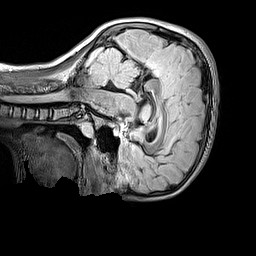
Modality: FLAIR
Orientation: sagittal
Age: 11
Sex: female
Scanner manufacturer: siemens
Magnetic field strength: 3 T
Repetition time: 5 s
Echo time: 0.388 s